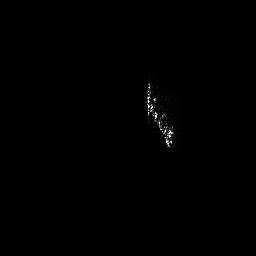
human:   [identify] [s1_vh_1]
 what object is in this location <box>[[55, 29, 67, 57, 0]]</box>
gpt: <ref>1 large ship at the center</ref>